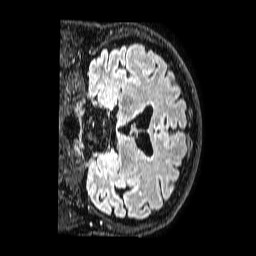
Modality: FLAIR
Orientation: coronal
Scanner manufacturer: philips
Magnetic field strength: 1.5 T
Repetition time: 4.8 s
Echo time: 0.3 s